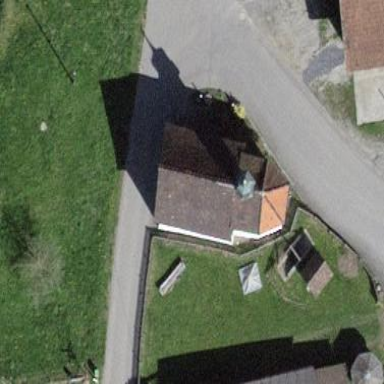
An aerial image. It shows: Chapel that serves as place of worship.